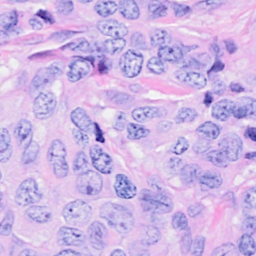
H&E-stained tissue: Breast